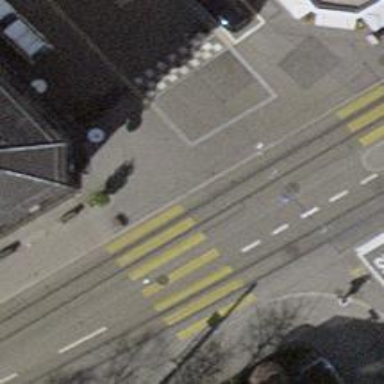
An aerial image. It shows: Kerb barrier.